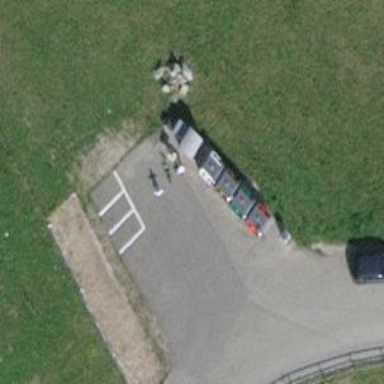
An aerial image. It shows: Recycling container for recycling.